Aerial crown-view tile of a tropical tree (Barro Colorado Island, Panama), acquired 20240611:
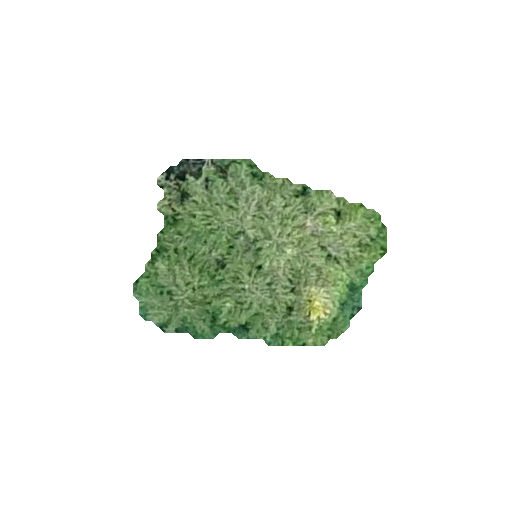
Species: Quararibea asterolepis
GBIF accepted scientific name: Quararibea asterolepis
Crown area: 54.893 m²